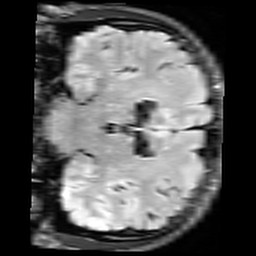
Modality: FLAIR
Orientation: coronal
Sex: male
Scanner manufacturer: siemens
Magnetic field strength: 3 T
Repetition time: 10 s
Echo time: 0.09 s